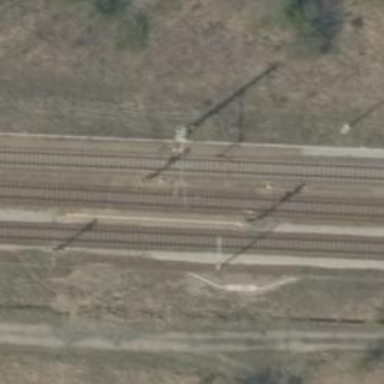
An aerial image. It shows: Railway signal.